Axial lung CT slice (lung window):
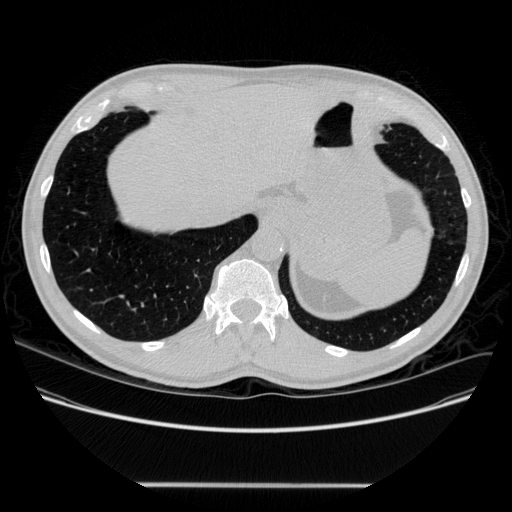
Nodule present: no